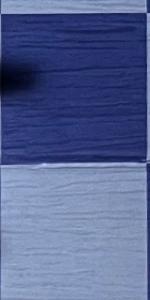
Label: Empty